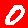
Digit: 0